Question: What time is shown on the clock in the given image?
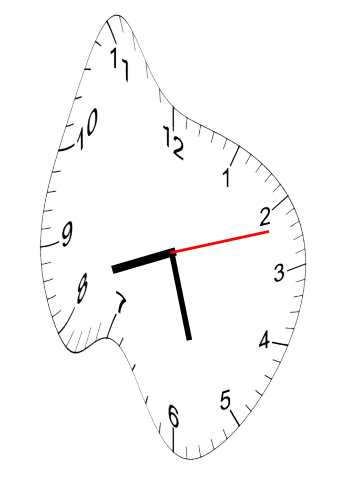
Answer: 08:27:12